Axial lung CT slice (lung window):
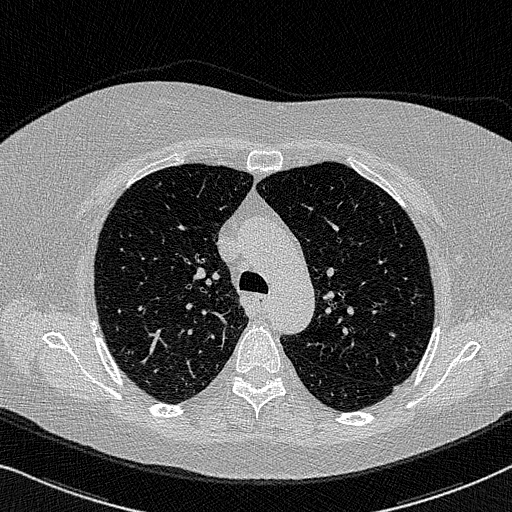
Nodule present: no